Question: I have followed the steps in <URL>.
The deployment went fine and all pods/services are up, including the endpoint at 'https://<name>.endpoints.<project>.cloud.goog/', with the correct '<name>' and '<project>' of course.
When I went to the above url, I was redirected to a "Sign in with Google" page. I assumed that OAuth was also configured correctly.
However, after signing in, I was shown an Access Denied page below.
Is there another way to provide access? I thought it was handled by OAuth.

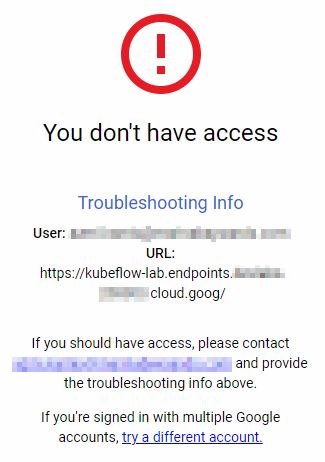
Answer: The deployment created by 'kfctl.sh' in "Deploy Kubeflow on GKE using the command line" also creates a load balancer resource for the ingress into the cluster and secures it using Cloud Identity-Aware Proxy (IAP).
To allow access to the resource for new users, go to:
Google Cloud Console > IAM & Admin > Identity-Aware Proxy
Select the desired resource and click "Add Member".
Fill in the user in the "Access Denied" page and select "Cloud IAP > IAP-Secured Web App User" for role.
Once the policy change is propagated, the user will be able to access the URL successfully.